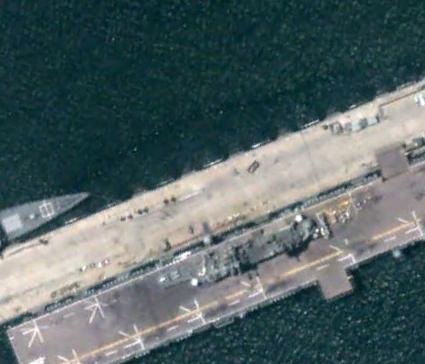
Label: assault